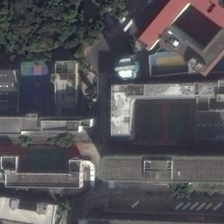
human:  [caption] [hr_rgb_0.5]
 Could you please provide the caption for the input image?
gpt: some green trees and buildings are in a school .

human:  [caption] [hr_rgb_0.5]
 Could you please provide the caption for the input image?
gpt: some green trees and buildings are in a school .

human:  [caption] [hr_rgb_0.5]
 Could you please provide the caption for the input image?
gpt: some green trees and buildings are in a school .

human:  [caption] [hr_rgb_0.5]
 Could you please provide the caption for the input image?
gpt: some green trees and buildings are in a school .

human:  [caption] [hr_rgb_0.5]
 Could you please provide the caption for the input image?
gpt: some green trees and buildings are in a school .